Question: I need to create a winforms control what looks something like this:

Currently i'm considering taking a picturebox/panel and overriding onpaint event and drawing all the stuff myself. But somehow this approach doesn't seem right.
I was wondering maybe there's an easier way out or perhaps a better solution?
How would you make a control like this?
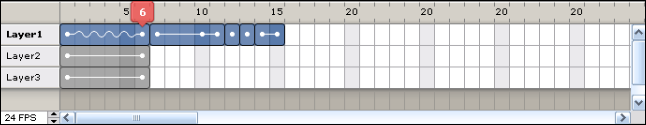
Answer: No, that is the right way to do it. Trying to use something like a TableLayoutPanel is not only excruciatingly painful, it also sucks serious mud taking a second or more to paint itself. It will take a bunch of code, but it isn't hard code. Plenty of for loop opportunities as well.
Get the scrolling view with panel's AutoScrollMinSize. Use Graphics.TranslateTransform() passing AutoScrollPosition in the Paint event or OnPaint override. The latter is recommended, derive your own control from Panel to keep the code separate. You have lots of flexibility here to customize the appearance, have fun.